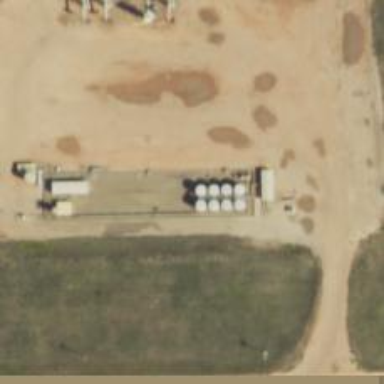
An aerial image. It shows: Storage tank that is man-made.